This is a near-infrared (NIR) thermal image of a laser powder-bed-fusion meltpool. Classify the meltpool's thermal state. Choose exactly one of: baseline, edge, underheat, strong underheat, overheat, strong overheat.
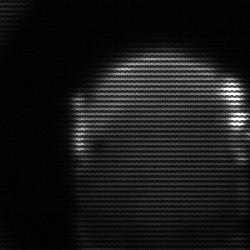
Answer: edge